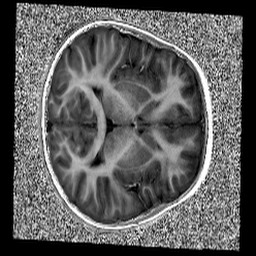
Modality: UNIT1
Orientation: axial
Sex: female
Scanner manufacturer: siemens
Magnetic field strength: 3 T
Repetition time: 5 s
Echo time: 0.00355 s